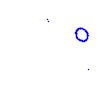
Particle: pion